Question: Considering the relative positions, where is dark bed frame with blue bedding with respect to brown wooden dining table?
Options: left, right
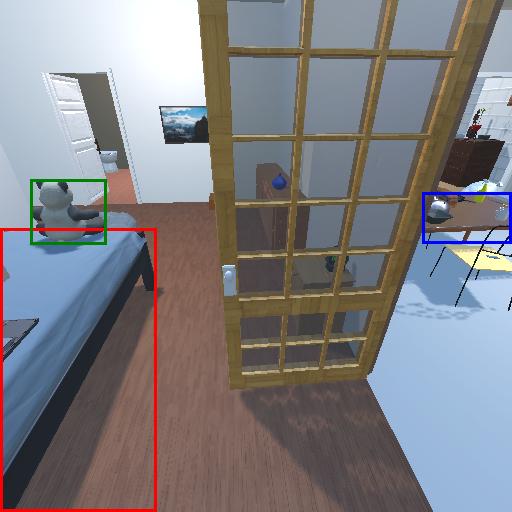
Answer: left